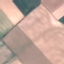
Land use / land cover class: AnnualCrop